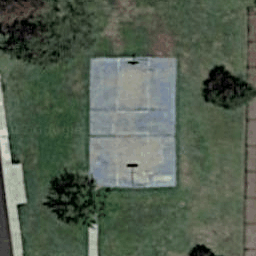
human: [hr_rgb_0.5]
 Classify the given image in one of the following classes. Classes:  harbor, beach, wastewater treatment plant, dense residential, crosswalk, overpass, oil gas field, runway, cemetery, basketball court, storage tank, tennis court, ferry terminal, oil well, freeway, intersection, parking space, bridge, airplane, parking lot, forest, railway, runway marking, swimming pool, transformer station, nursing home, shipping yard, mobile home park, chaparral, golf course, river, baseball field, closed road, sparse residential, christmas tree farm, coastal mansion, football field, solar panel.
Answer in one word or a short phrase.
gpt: basketball court